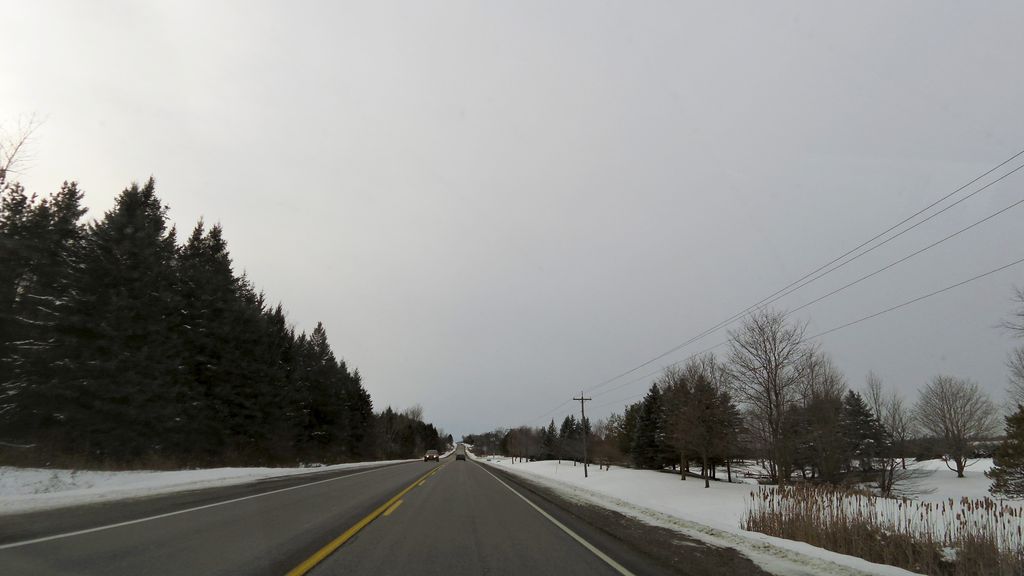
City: hamilton